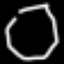
Label: octagon